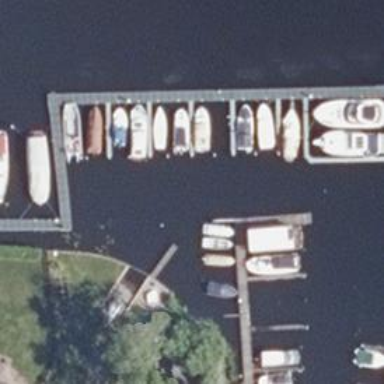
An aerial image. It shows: Man-made pier.